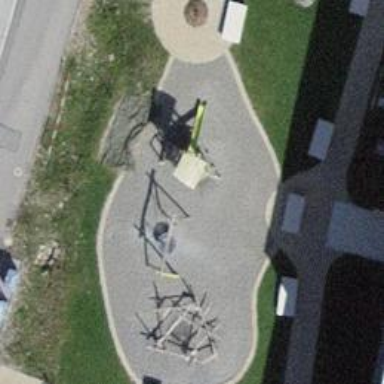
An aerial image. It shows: Playground area for leisure land.